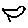
Label: bird